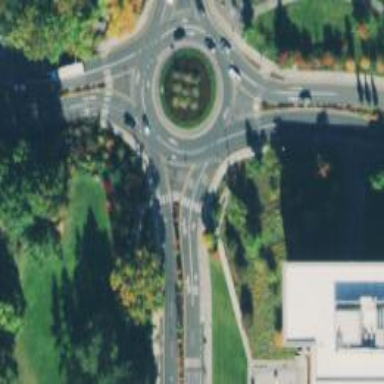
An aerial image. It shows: Primary highway intersecting roundabout.